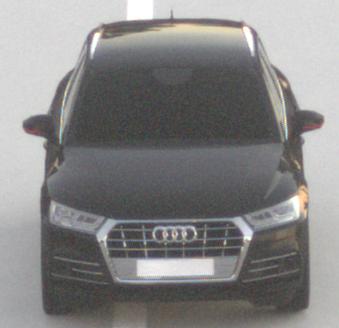
Make: Audi
Model: Q5 45 TFSI
Detailed model: Q5 (FY)
Model produced from: 2019/01
Model produced until: 2019/05
Doors: 5
Color: black
Road condition: dry road
Daytime: sunrise or sunset
Contrast: low contrast